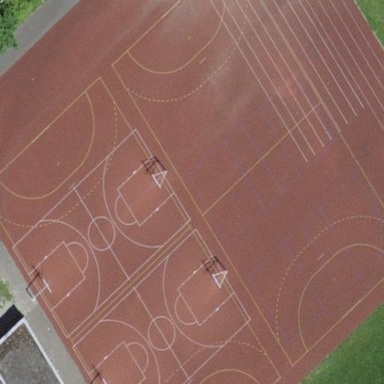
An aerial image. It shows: Multi-sport pitch with tartan surface.